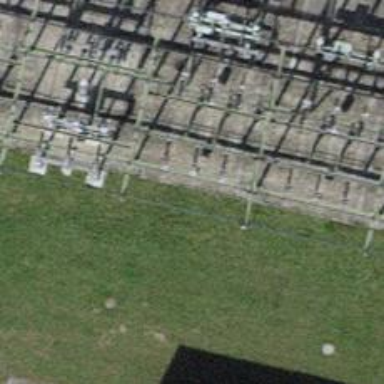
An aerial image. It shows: Power line carrying busbar.